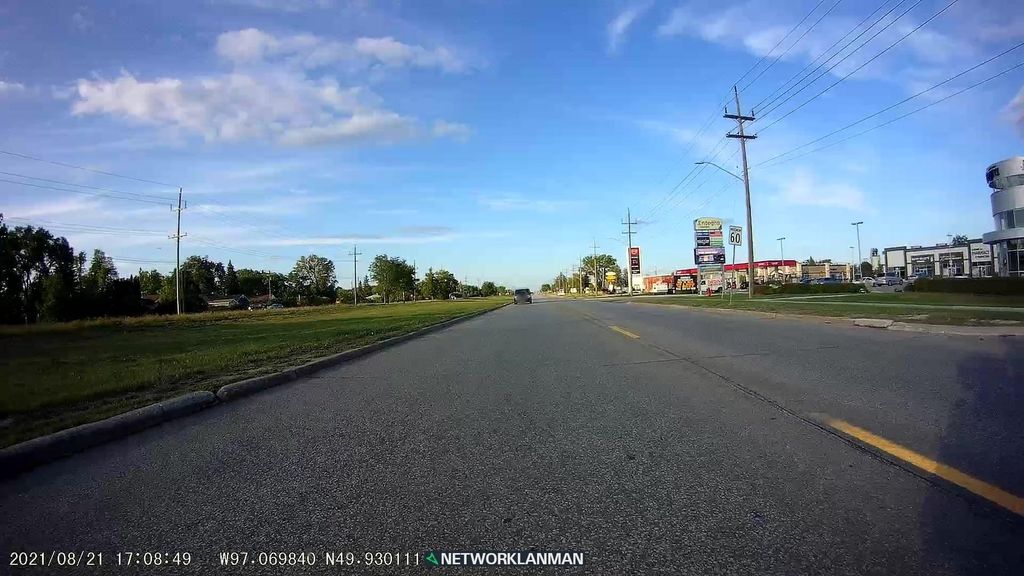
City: winnipeg